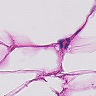
Metastatic tissue present: no